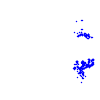
Particle: proton